Question: I am trying to plot blood pressure data to make a plot where I can see within day (hour to hour), day to day within week. Here is prototype plot I am expecting.

I need to automate the ploting and the app that produce data will have the following format:
'''
mydHeart <- data.frame (datetime = paste("12/", rep(1:10, each=4), "/14 ",
rep(c("14:14:00", "12:15:00", "18:15:14", "22:15:14"), 4), " PM", sep=""),
systolic = round(rnorm(40, 120, 5),0), distolic= round(rnorm(40, 80, 3),0))
datetime systolic distolic
1 12/1/14 14:14:00 PM 126 76
2 12/1/14 12:15:00 PM 126 79
3 12/1/14 18:15:14 PM 122 79
4 12/1/14 22:15:14 PM 130 84
5 12/2/14 14:14:00 PM 122 80
6 12/2/14 12:15:00 PM 120 79
7 12/2/14 18:15:14 PM 119 82
8 12/2/14 22:15:14 PM 126 80
9 12/3/14 14:14:00 PM 123 81
10 12/3/14 12:15:00 PM 122 84
11 12/3/14 18:15:14 PM 126 79
12 12/3/14 22:15:14 PM 122 78
13 12/4/14 14:14:00 PM 128 74
14 12/4/14 12:15:00 PM 114 81
15 12/4/14 18:15:14 PM 122 84
16 12/4/14 22:15:14 PM 114 81
17 12/5/14 14:14:00 PM 126 79
18 12/5/14 12:15:00 PM 121 77
19 12/5/14 18:15:14 PM 125 86
20 12/5/14 22:15:14 PM 128 79
21 12/6/14 14:14:00 PM 114 86
22 12/6/14 12:15:00 PM 129 81
23 12/6/14 18:15:14 PM 117 80
24 12/6/14 22:15:14 PM 126 82
25 12/7/14 14:14:00 PM 118 88
26 12/7/14 12:15:00 PM 114 81
27 12/7/14 18:15:14 PM 124 79
28 12/7/14 22:15:14 PM 120 76
29 12/8/14 14:14:00 PM 119 79
30 12/8/14 12:15:00 PM 114 79
31 12/8/14 18:15:14 PM 117 85
32 12/8/14 22:15:14 PM 117 78
33 12/9/14 14:14:00 PM 120 78
34 12/9/14 12:15:00 PM 126 83
35 12/9/14 18:15:14 PM 121 79
36 12/9/14 22:15:14 PM 119 78
37 12/10/14 14:14:00 PM 118 79
38 12/10/14 12:15:00 PM 128 78
39 12/10/14 18:15:14 PM 133 81
40 12/10/14 22:15:14 PM 116 81
'''
I am trying the base date conversion facilties, but the following code produce funny plot.
'''
plot(as.Date(mydHeart[,1]), mydHeart[,2], type = "l")
'''
I tried following but gives an error, I am not sure how I can input the above date style in R.
'''
plot(as.Date(mydHeart[,1], '%m-%d-%y'), mydHeart[,2], type = "l")
Error in plot.window(...) : need finite 'xlim' values
In addition: Warning messages:
1: In min(x) : no non-missing arguments to min; returning Inf
2: In max(x) : no non-missing arguments to max; returning -Inf
'''
I am not sure how names of days are recognized and how I can put the grid lines where they need to be?
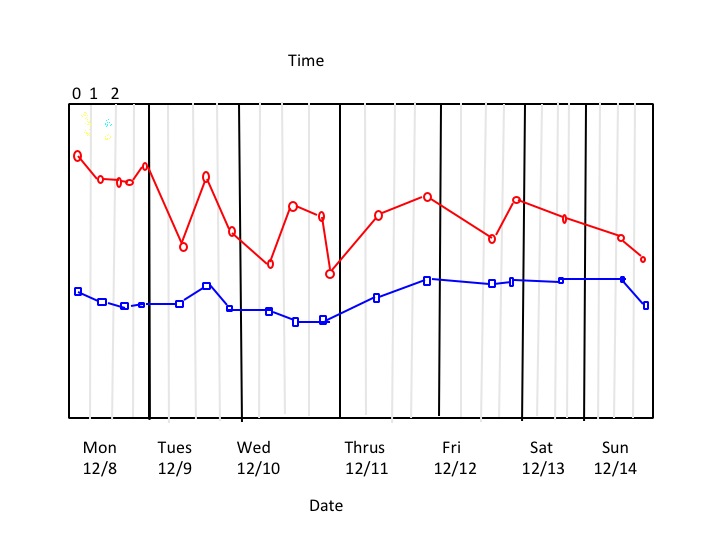
Answer: Here's how I would approach this:
'''
mydHeart$datetime <- as.character(mydHeart$datetime)
library(lubridate)
library(reshape2)
library(ggplot2)
library(scales)
##
mydHeart$datetime <- lubridate::mdy_hms(
sub("(\s[A-Z]+)","",mydHeart$datetime))
##
> str(mydHeart)
'data.frame': 40 obs. of 3 variables:
$ datetime: POSIXct, format: "2014-12-01 14:14:00" ...
$ systolic: num 120 121 114 122 113 114 120 117 116 126 ...
$ distolic: num 80 76 83 81 84 79 80 81 83 77 ...
'''
The above will get your 'datetime' column formatted correctly; from here I would 'melt' your data and create a plot with 'ggplot2' rather than using R's base graphics, but you may prefer base plots.
'''
mData <- melt(
mydHeart,
id.vars="datetime",
variable.name="bp_type",
value.name="blood_pressure")
##
ggplot(
mData,
aes(x=datetime,y=blood_pressure,
color=bp_type))+
geom_line()+
scale_x_datetime(
labels=date_format("%a %m/%d"))
'''

Taking @eipi10's suggestions, with a couple of slight modifications:
'''
ggplot(
mData,
aes(x=datetime,y=blood_pressure,
color=bp_type))+
theme_bw()+
scale_x_datetime(
breaks="1 day",
minor_breaks="6 hours") +
coord_cartesian(
xlim=c(mdy_hms("11/30/14 12:00:00"),
mdy_hms("12/10/14 00:00:00")))+
theme(
panel.grid.minor.x=element_line(
colour="grey30", linetype="11"),
panel.grid.major.x=element_line(
colour="black"))+
geom_line(size=1.1)
'''

I set the minor gridline interval to 6 hours, otherwise the figure gets pretty congested with vertical lines, but you can certainly change this to your liking.